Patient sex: M
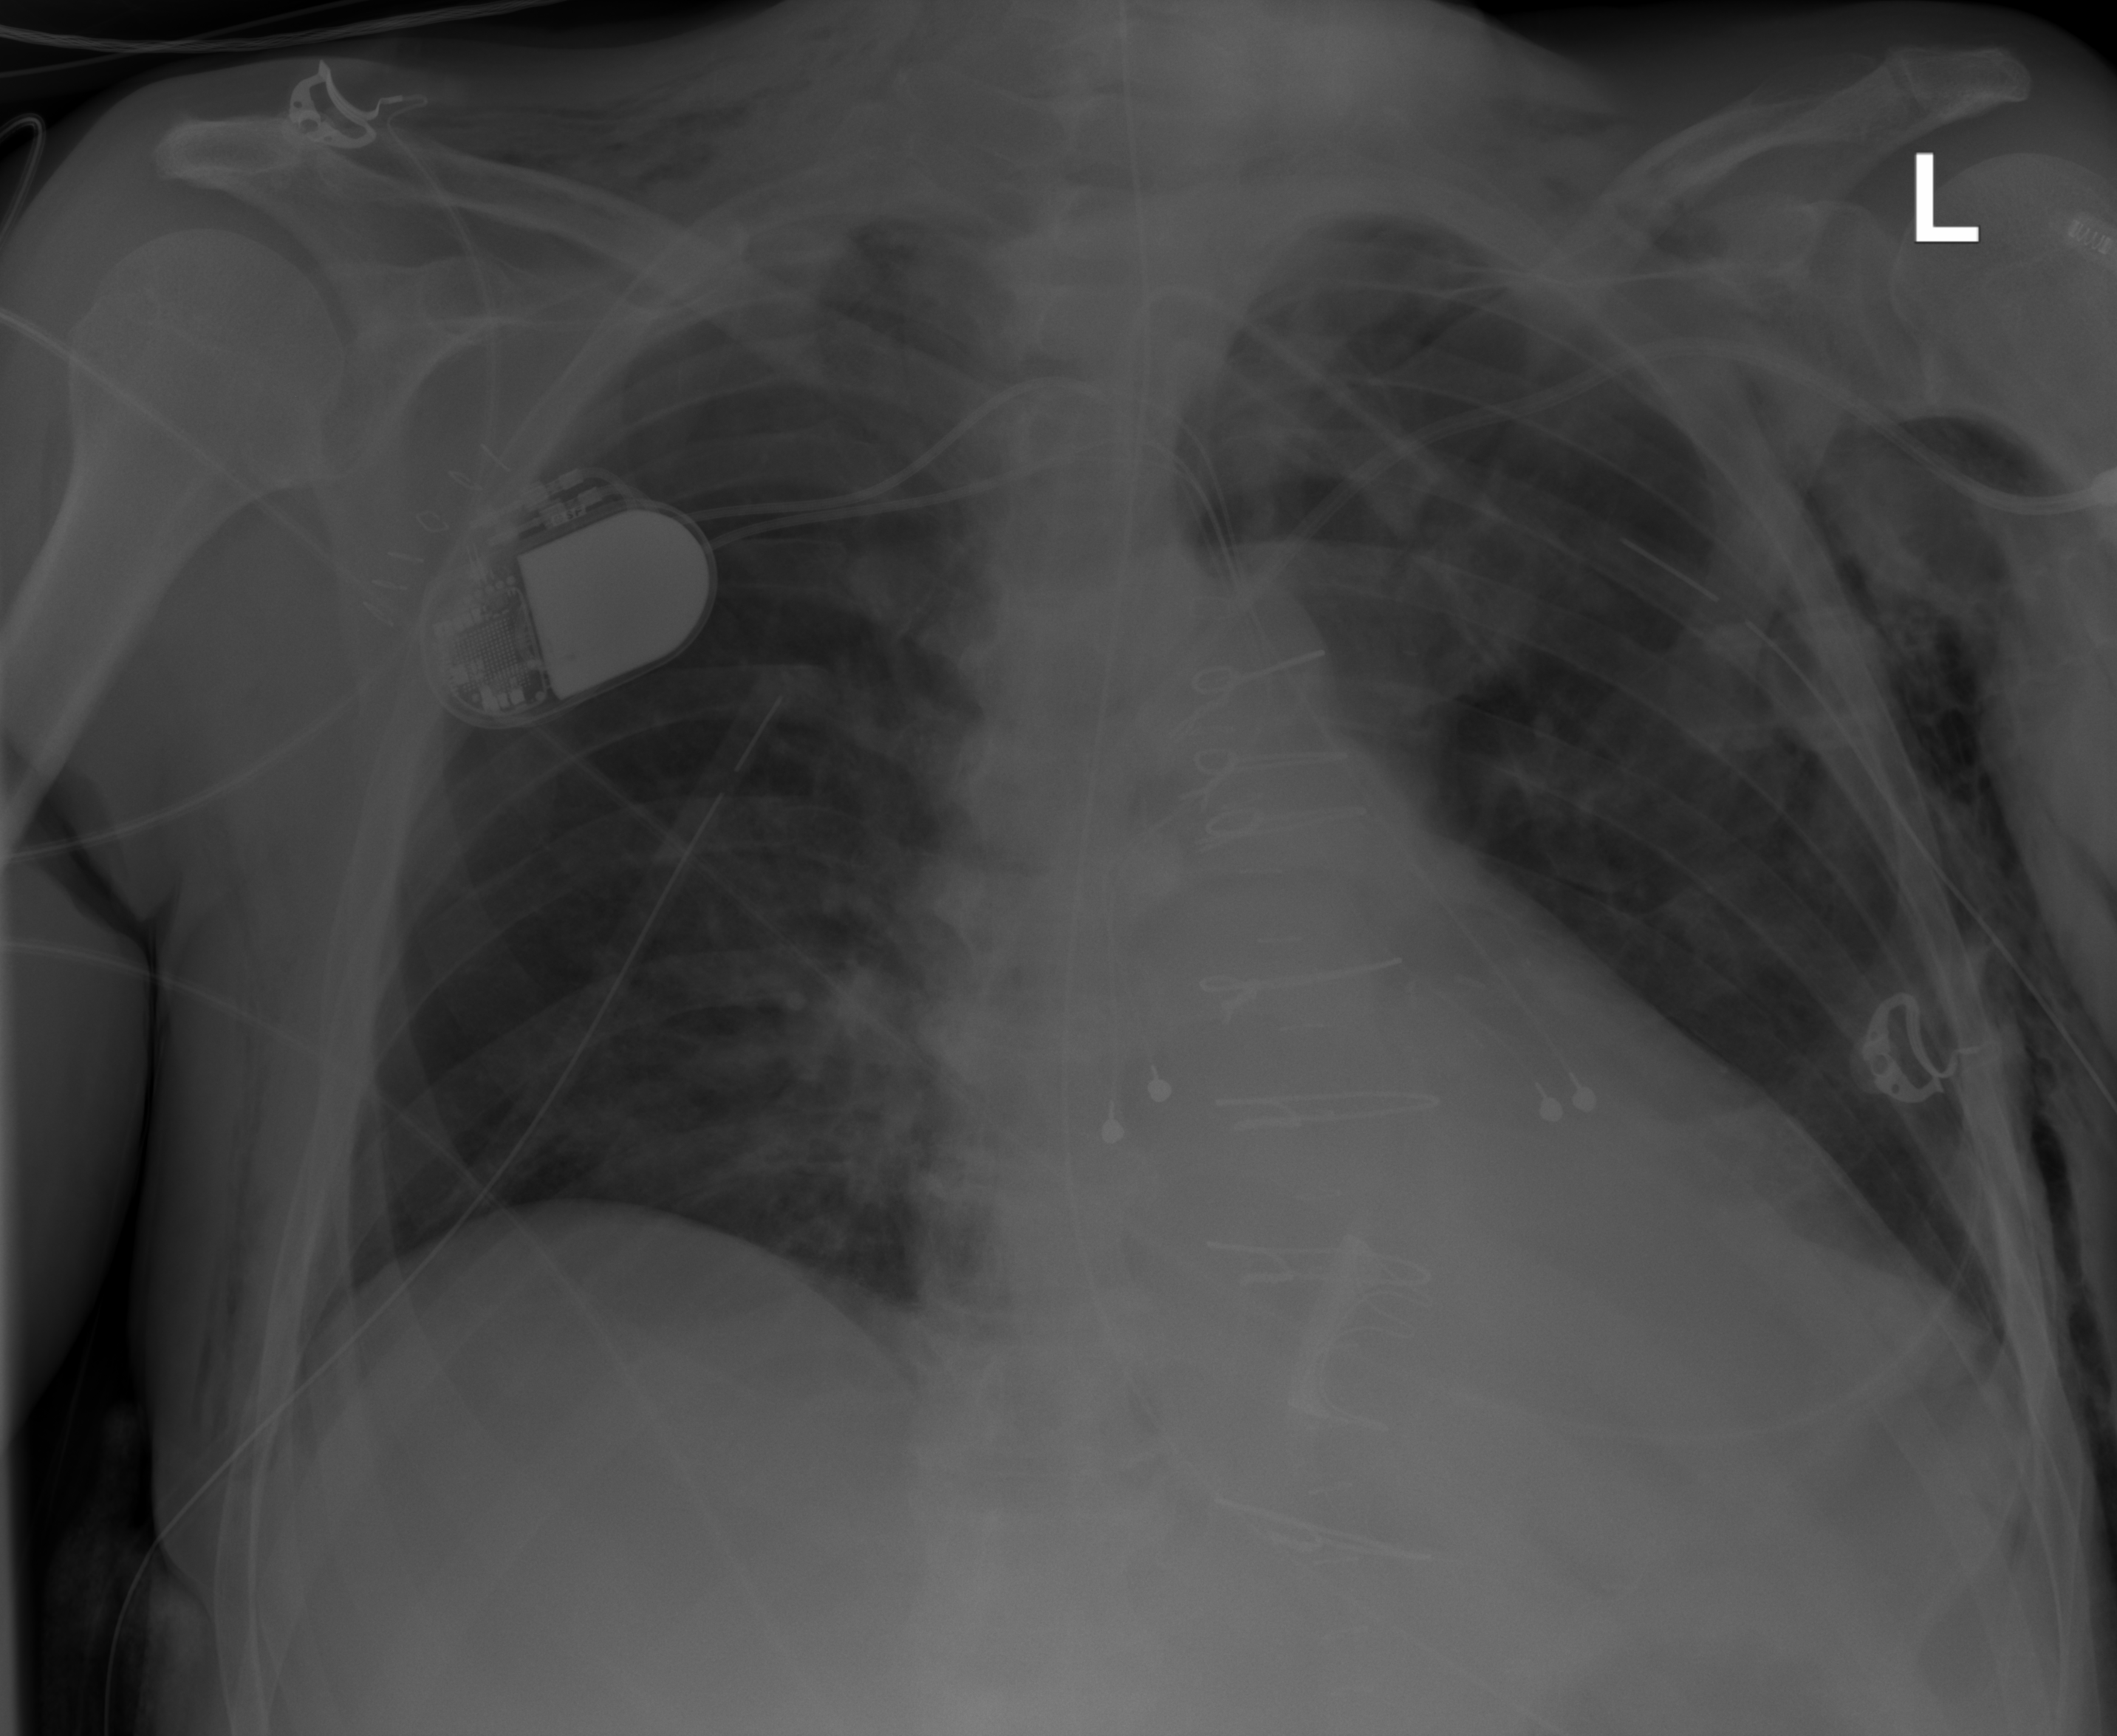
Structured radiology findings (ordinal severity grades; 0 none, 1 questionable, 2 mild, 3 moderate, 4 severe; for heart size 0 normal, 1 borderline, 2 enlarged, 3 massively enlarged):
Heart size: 2
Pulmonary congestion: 2
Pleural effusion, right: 0
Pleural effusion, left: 0
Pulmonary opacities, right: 0
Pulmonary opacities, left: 0
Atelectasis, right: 0
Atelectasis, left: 2